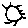
Label: sun